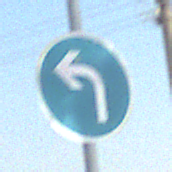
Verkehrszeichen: VorgeschriebeneFahrtrichtungLinks
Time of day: MorningAfternoon
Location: Outdoor (Special)
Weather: Clear
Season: NotSpecified
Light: Natural